Aerial crown-view tile of a tropical tree (Barro Colorado Island, Panama), acquired 20250616:
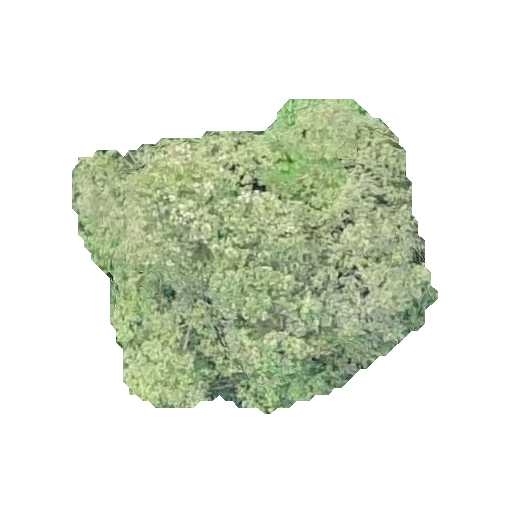
Species: Luehea seemannii
GBIF accepted scientific name: Luehea seemannii
Crown area: 121.324 m²